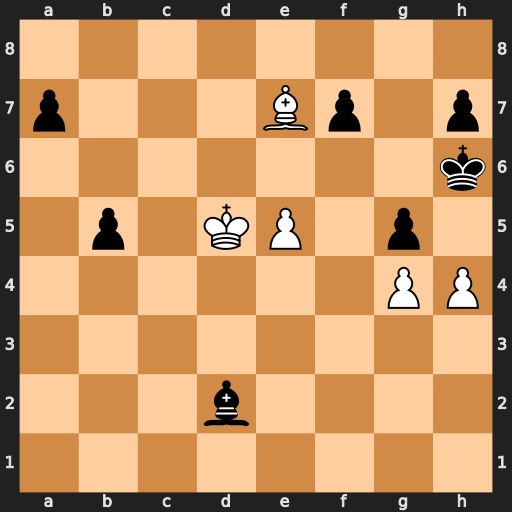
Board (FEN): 8/p3Bp1p/7k/1p1KP1p1/6PP/8/3b4/8
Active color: w
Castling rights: -
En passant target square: -
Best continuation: Bf8+ Kg6 h5#